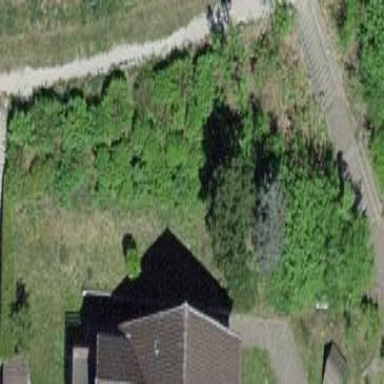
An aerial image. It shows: Shrubbery in natural setting.